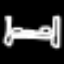
Label: bed